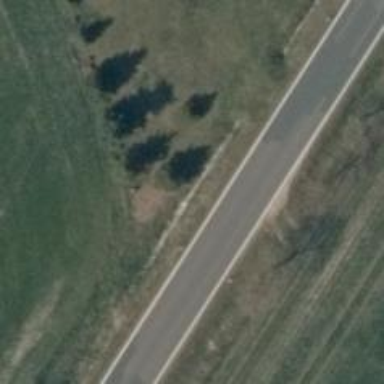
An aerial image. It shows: Row of trees in natural setting.